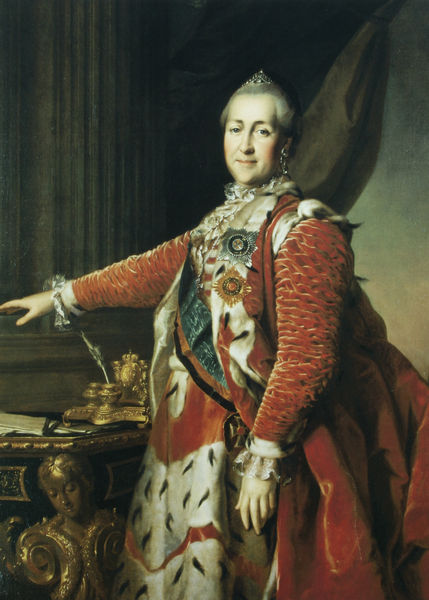
Titel: Katharina II.
Künstler: Dmitri Lewizki
Standort: St. Petersburg
Institution: Schloss Pawlowsk
Schlagwörter: blau, dunkel, feder, gemälde, hand, kopf, mann, schatten, umhang, weiß, grün, ocker, blume, braun, finger, frau, frisur, grau, haar, hell, kleid, licht, marmor, ohrring, orange, raum, schmuck, schwarz, säule, tisch, zeichen, zimmer, blick, dame, rot, schloss, hochformat, muster, ornament, rock, schleife, alt, arm, arme, barock, falten, gesicht, hermelin, inkarnat, kleidung, kragen, pelz, samt, silber, sockel, spitze, stehen, stein, ärmel, bildnis, herr, hände, portrait, porträt, vorhang, öl, gewand, gold, haare, kostüm, mantel, reich, stehend, stoff, adel, kind, ohrringe, saum, spitzen, blatt, blässe, diadem, frontal, kinn, krone, rokoko, seide, rund, engel, adelige, fell, perücke, schärpe, lächeln, schleppe, wangen, papier, schreibtisch, kaiser, dick, falte, dekor, ornamente, verzierung, draperie, robe, rüsche, rüschen, teint, zeigen, raffung, abbild, buch, vergoldet, kreuz, palast, steht, drapiert, abzeichen, orden, scherpe, nerz, fass, pracht, tinte, pult, wappen, anrichte, androgyn, tischecke, briefe, backe, kanneluren, venus, herrscherin, königin, macht, edelmann, monarchie, tintenfass, zarin, sekretär, weich, hermelinmantel, weise, kaiserin, insignien, standbild, würde, schreibfeder, palais, federkiel, kannelure, repräsentativ, aristokratie, pompös, katharina, gebauscht, auszeichnungen, schreibgarnitur, zobel, st. petersburg, medaillen, keiserin, königin viktoria, standesporträt, hermelinkleid, hermelinrobe, katharina die große, ordensabzeichen, prinzregentin, regentin, sdame, vikoria, ermelin, elisaveta, katerina, ekaterina